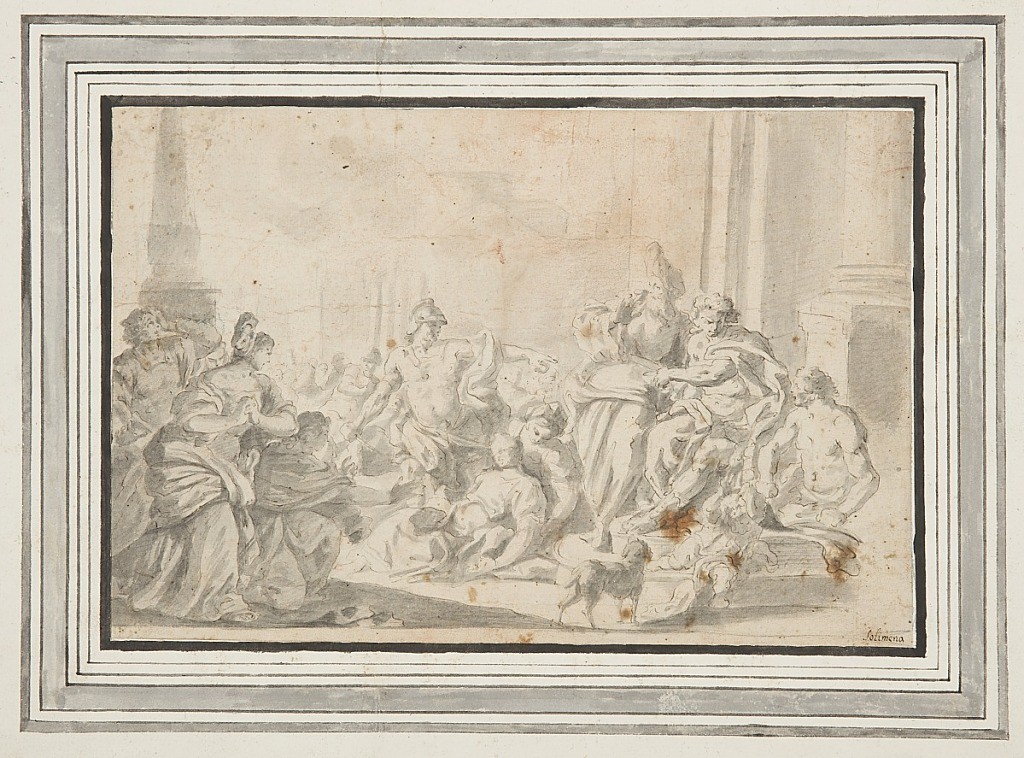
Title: The Death of Viginia, Daughter of Marcus Claudius
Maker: Francesco Solimena, Italian, 1657–1747
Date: ca. 1700
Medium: Brush and gray wash, pen and ink, black chalk on paper
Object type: Drawing
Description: Figural scene. At right, the group of Appius and Marcus Claudius.  In the center, Virginia dying at the feet of her father.  In the fore-and- background at left, excited people and soldiers.